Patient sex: M
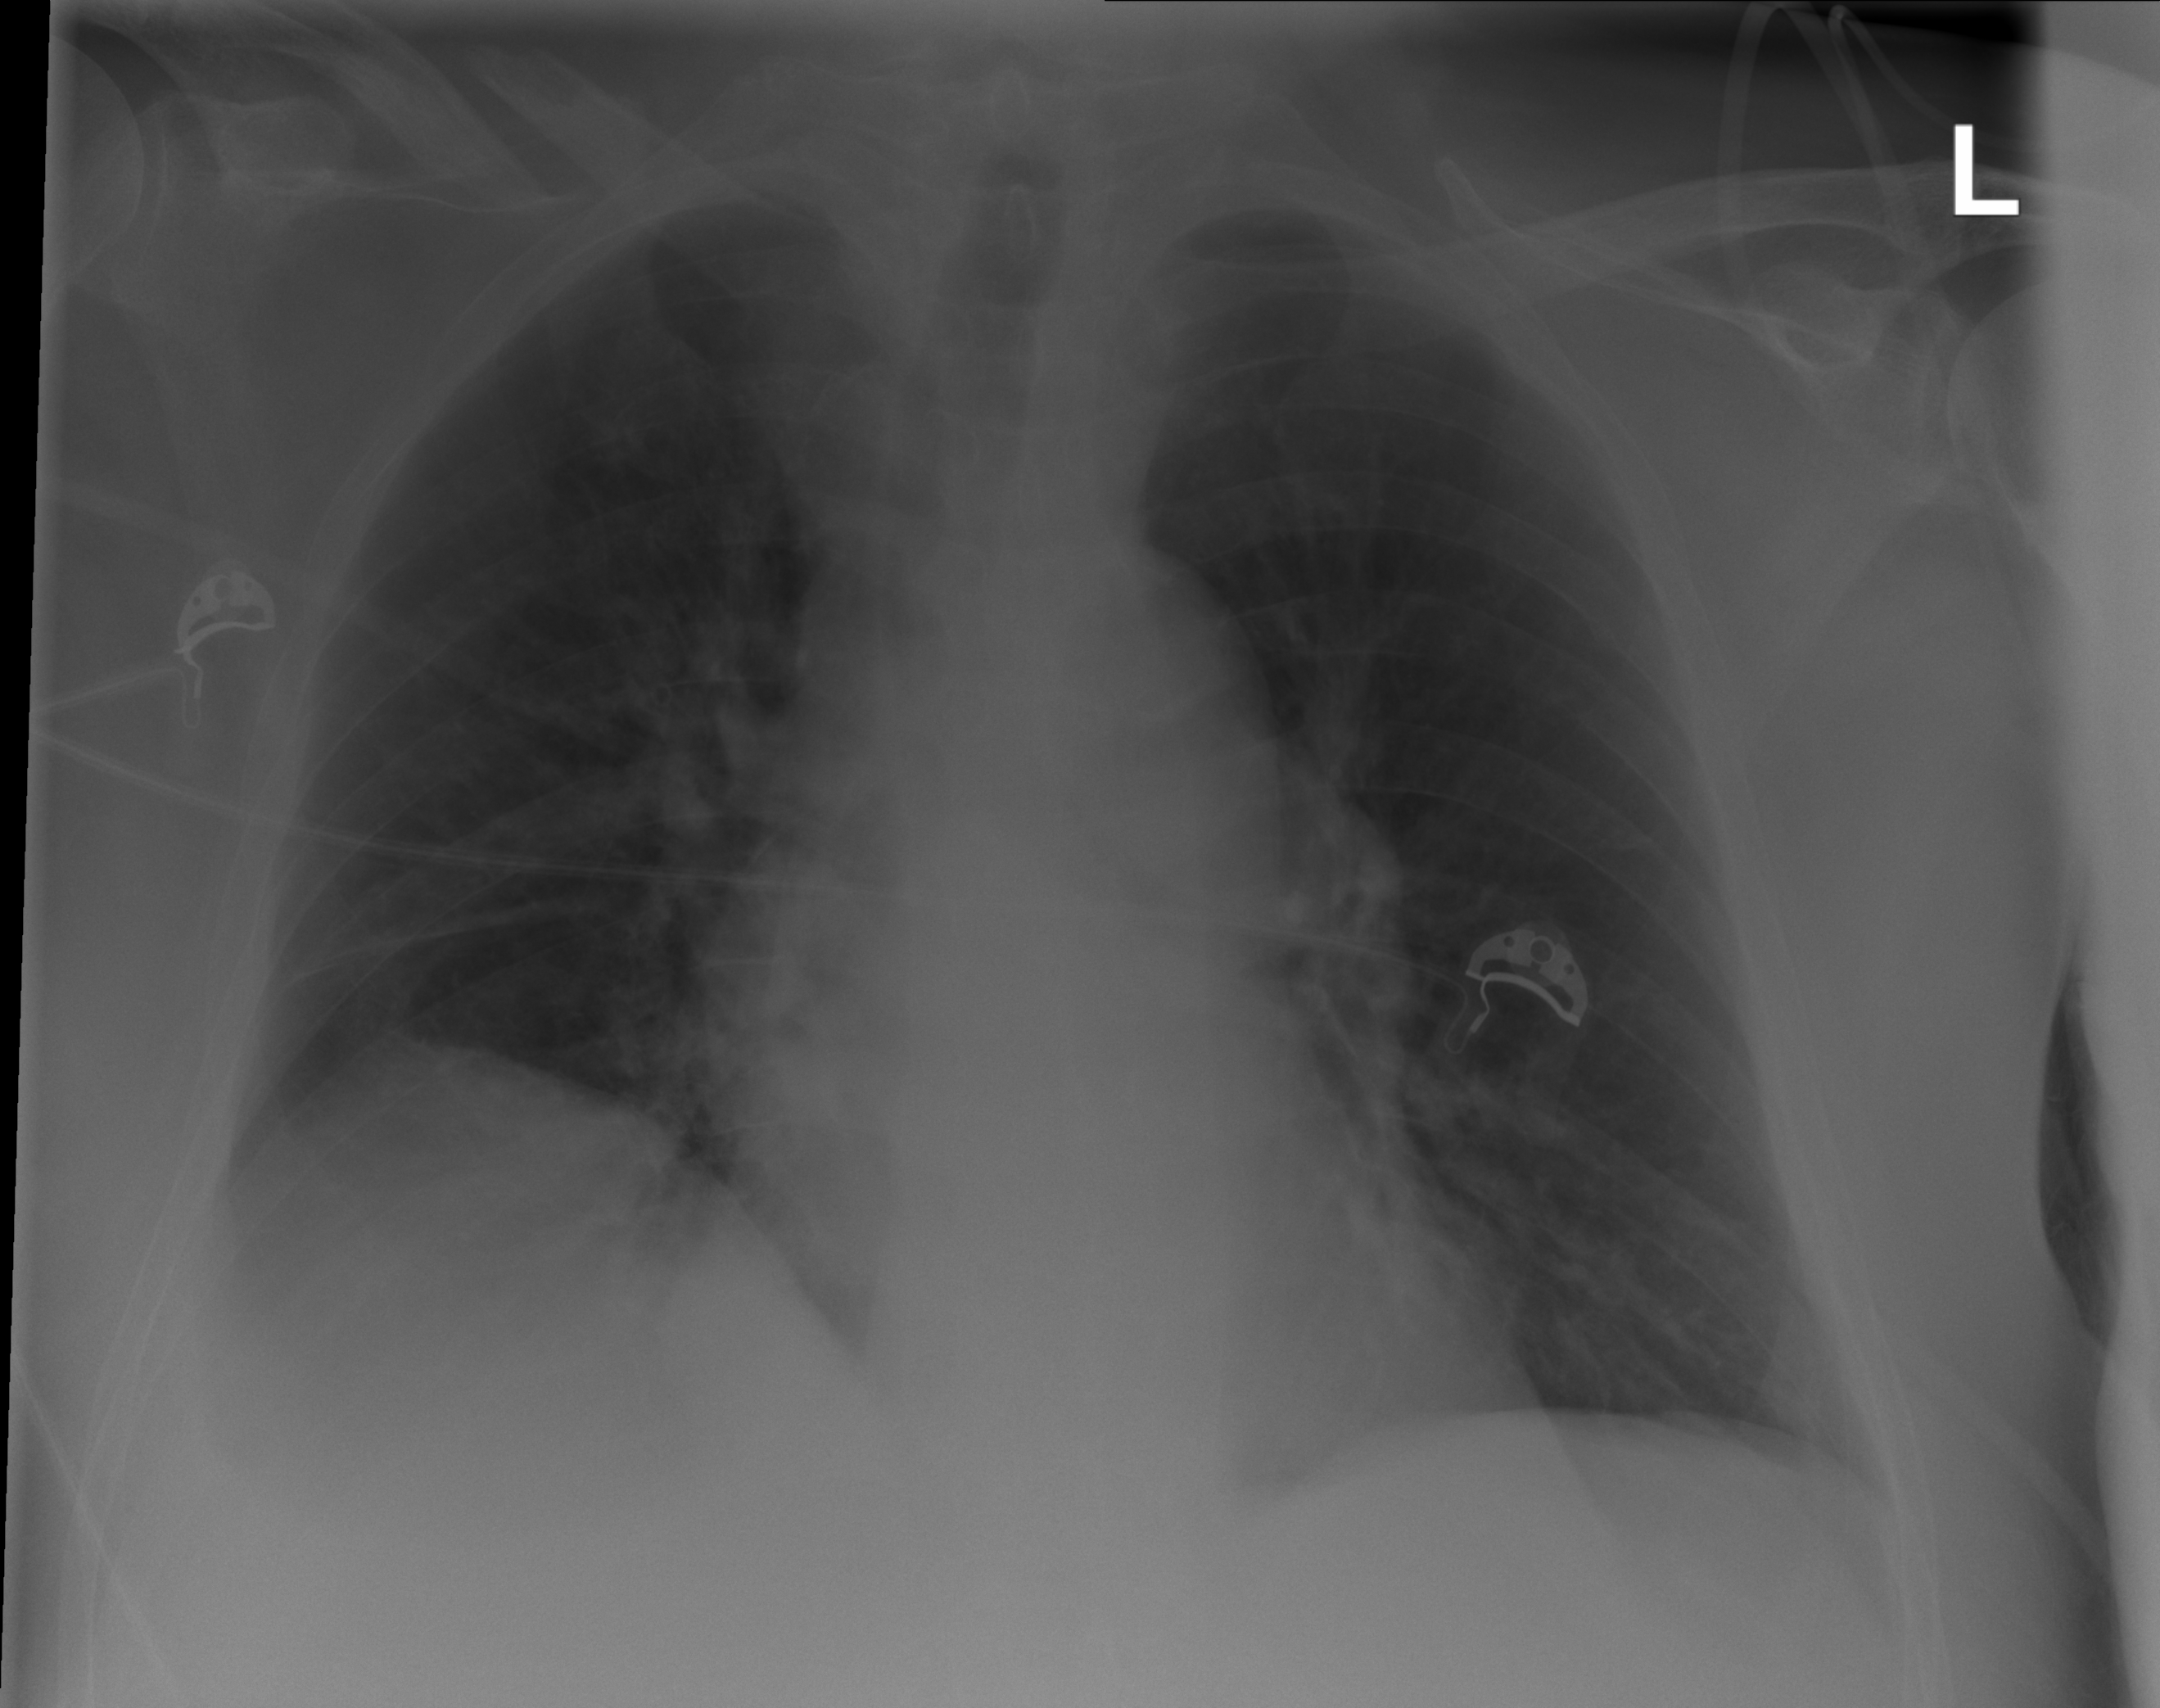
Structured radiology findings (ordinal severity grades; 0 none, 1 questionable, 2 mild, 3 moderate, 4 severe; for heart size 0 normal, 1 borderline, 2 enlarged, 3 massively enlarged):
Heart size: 0
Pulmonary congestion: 0
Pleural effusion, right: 0
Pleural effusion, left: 0
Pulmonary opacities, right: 1
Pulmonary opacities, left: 0
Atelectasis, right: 0
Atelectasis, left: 0